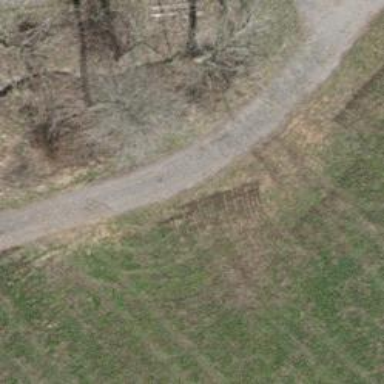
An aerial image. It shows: Gravel track with grade4 tracktype.